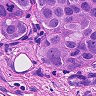
Metastatic tissue present: yes